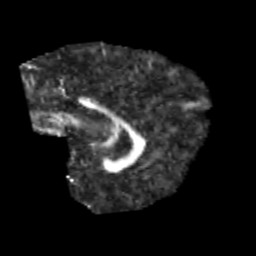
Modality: FA
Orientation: sagittal
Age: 9
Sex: male
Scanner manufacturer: siemens
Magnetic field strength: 3 T
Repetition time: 3.8 s
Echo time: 0.07 s